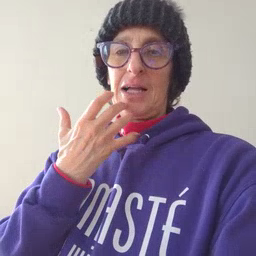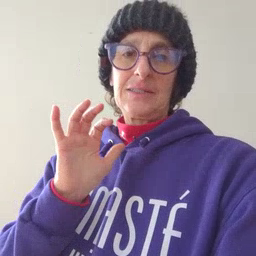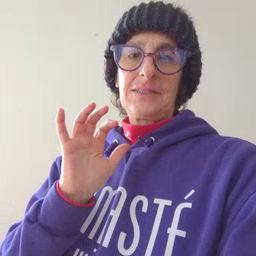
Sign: hot